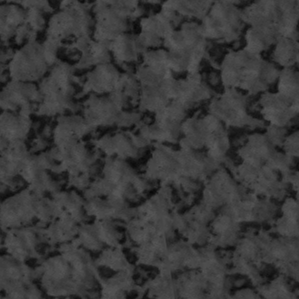
Label: frost